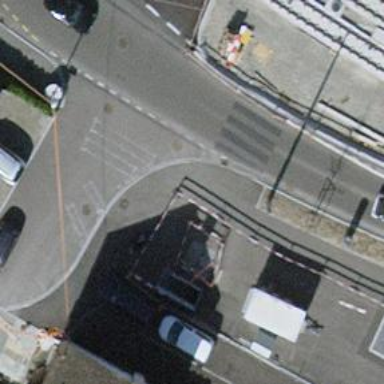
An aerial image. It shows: Kerb barrier.